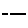
Label: car